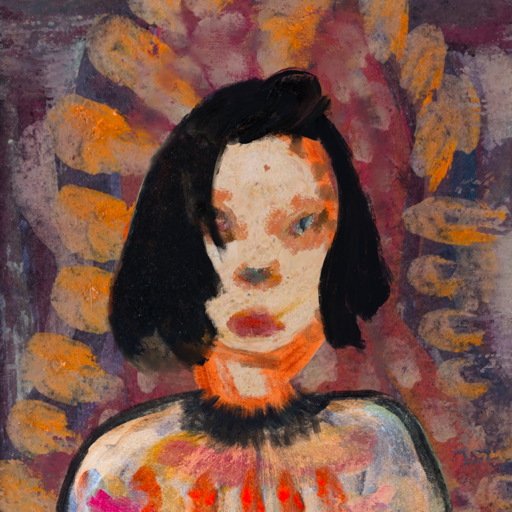
Background: Doll, Head And Neck Front: Rupkatha, Face Front: Boggyland, Bust: Childish, Hair Front: Mosgoul, Head Accessory: Blank, Second Necklace: Blank, Necklace: In_The_Sun, Baby: Blank